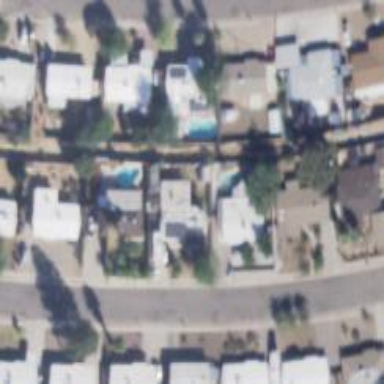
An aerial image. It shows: Alley classified as service road.